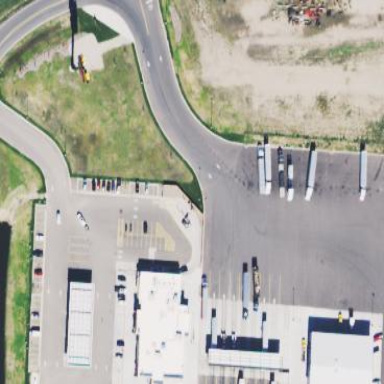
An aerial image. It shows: Fuel station.